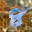
Label: 8